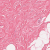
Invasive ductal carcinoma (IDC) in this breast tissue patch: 0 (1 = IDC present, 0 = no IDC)